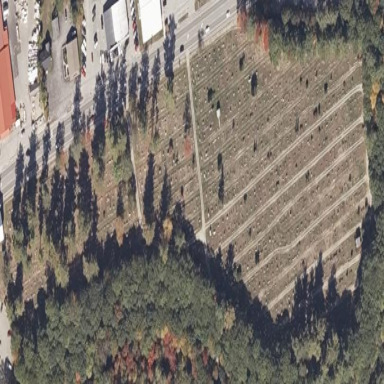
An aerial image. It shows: Cemetery.